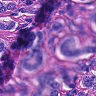
Metastatic tissue present: yes